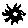
Label: sun